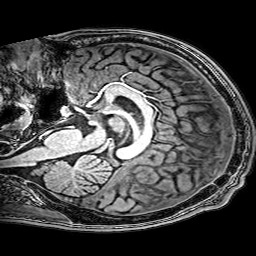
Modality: T1w
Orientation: sagittal
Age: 22
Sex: male
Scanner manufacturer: philips
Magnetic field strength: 3 T
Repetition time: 0.009 s
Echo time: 0.00351 s